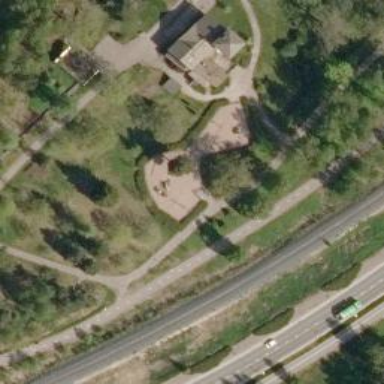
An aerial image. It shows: Playground with roundabout.